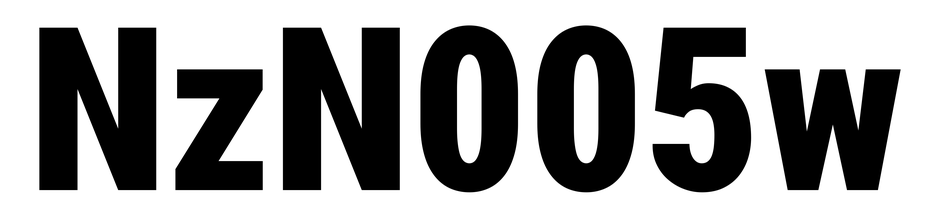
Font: Roboto_Condensed_Black